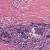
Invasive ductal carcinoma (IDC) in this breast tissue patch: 0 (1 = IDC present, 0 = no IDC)